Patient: sex F, age 67
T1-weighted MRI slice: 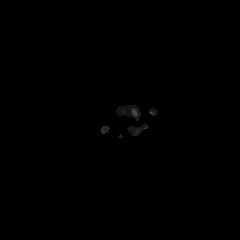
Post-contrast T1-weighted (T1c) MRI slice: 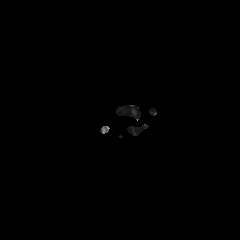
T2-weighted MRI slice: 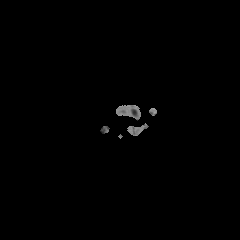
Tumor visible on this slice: no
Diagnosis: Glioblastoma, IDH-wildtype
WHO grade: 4